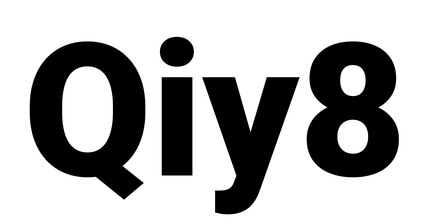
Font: Roboto_Black